Interaction volume radius: 10 \u00c5
Interaction volume height: 15 \u00c5
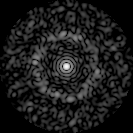
Disorder parameter: 0.8227